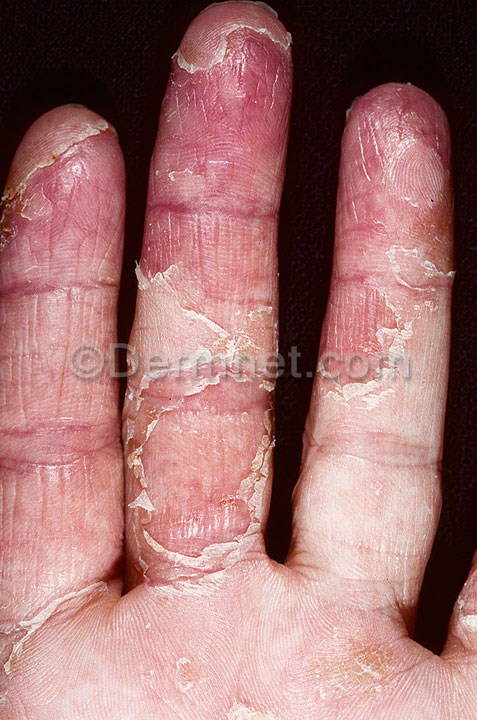
Disease: Eczema Photos